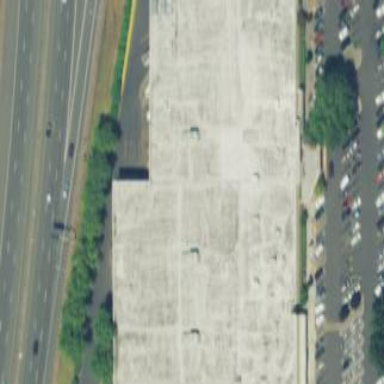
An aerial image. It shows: Supermarket located in building.